Field crop: maize
Growth stage: 1
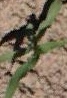
Species: maize